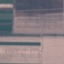
Label: AnnualCrop